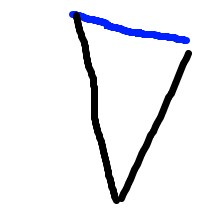
Shape: triangle